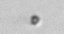
Label: nanoplankton_mix